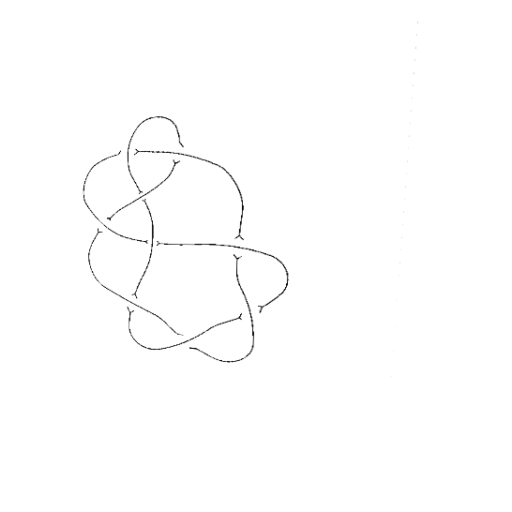
Crossing number: 9